Question: I have used <URL> on the page ?
Generate PDF:
'''
content = PDFKit.new("#{header_html}<div class='pdf_image'><img src='data:image/svg+xml;base64,#{ Base64.encode64(chart1.read).gsub("
", '')}'></img></div>
<div class='pd_image' style='margin-top: 10%; page-break-after: always;'><img src='data:image/svg+xml;base64,#{ Base64.encode64(chart2.read).gsub("
", '')}'></img></div>
<div class='pdf_image' style='margin-top: 10%;'><img src='data:image/svg+xml;base64,#{ Base64.encode64(chart3.read).gsub("
", '')}'></img></div>",
orientation: 'landscape', margin_top: '0.2in', page_size: 'Letter')
send_data(content.to_pdf, filename: "all_charts.pdf", type: 'application/octetstream', disposition: 'inline')
'''
Clicking on Box1 would do navigate to Page1 (current page).
Box 2 --> Page2
Box 3 --> Page3
Attached image explains what needs to happen.

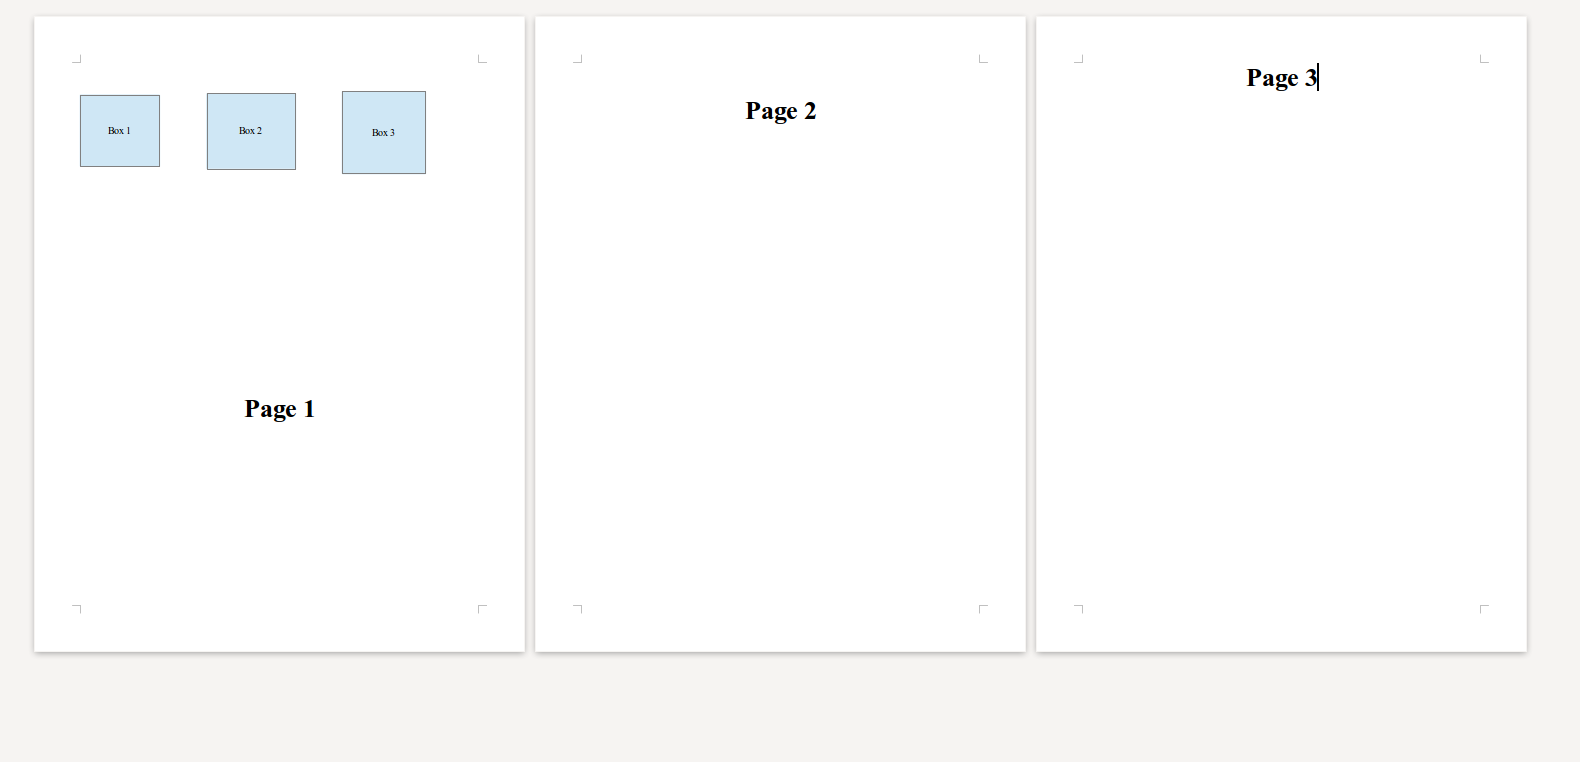
Answer: Those are called as internal links.
Achieved with:
'''
<a href='#box_1'></a>
<div name='box_1'></div>
'''
Respectively for all boxes.
The only hurdle was with <URL>.